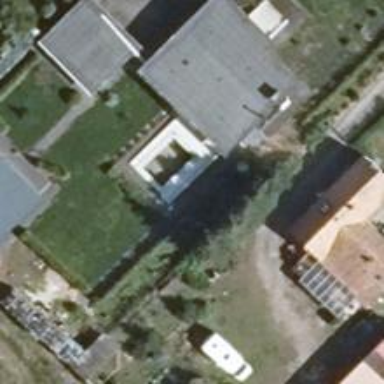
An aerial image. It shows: White house with flat grey roof.